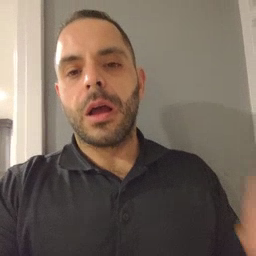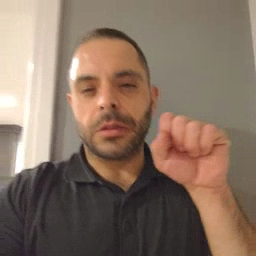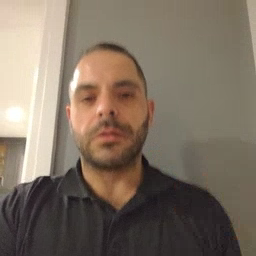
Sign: carrot